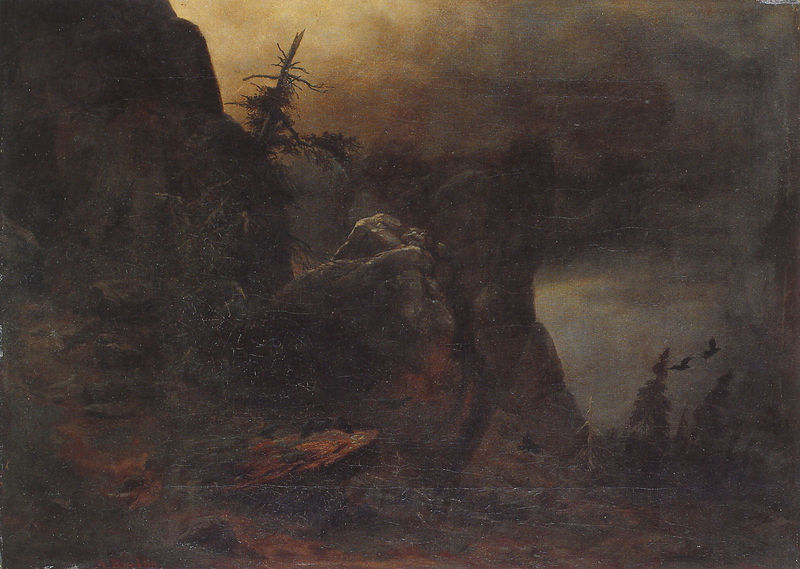
Titel: Felsabhang mit Wettertannen
Künstler: Arnold Böcklin
Institution: Basel, Kunstmuseum
Schlagwörter: baum, berg, blau, dunkel, felsen, feuer, gewitter, himmel, schatten, wasser, wolken, fluss, gelb, grün, landschaft, see, ufer, abend, braun, grau, nacht, schwarz, rot, weg, steine, öl, ast, vögel, dunkelheit, gebirge, nebel, friedrich, romantik, tannen, unwetter, unscharf, fichte, dramatisch, raben, caspar david, dubkelheit